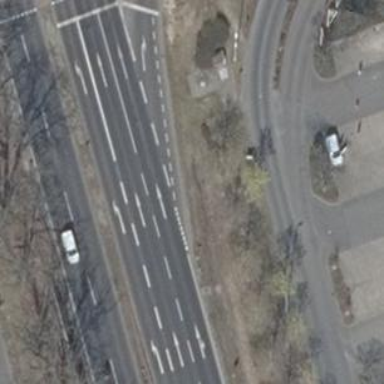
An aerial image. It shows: Asphalt road classified as primary highway.